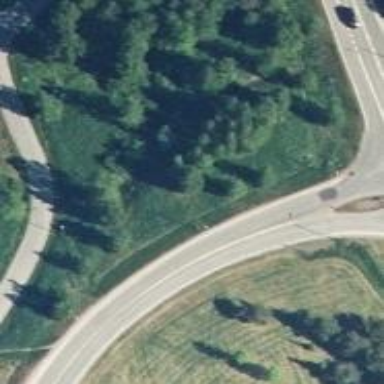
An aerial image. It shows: Trunk link highway.